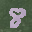
Label: 8